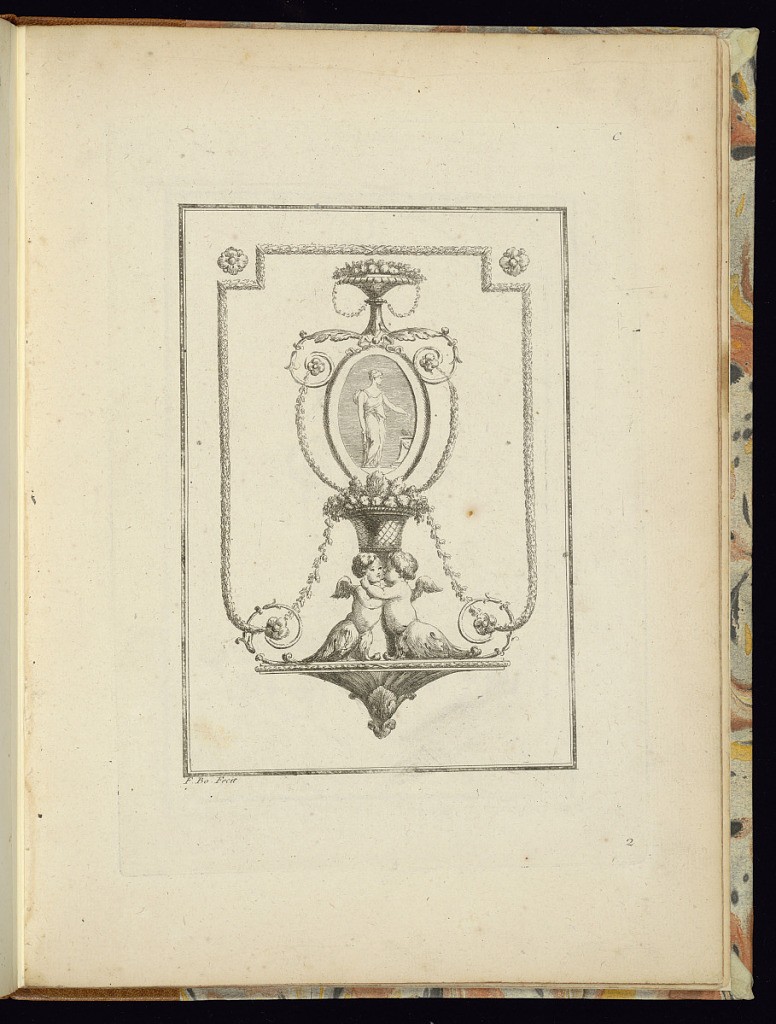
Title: Arabesque Panel Design
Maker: Juste-François Boucher, French, 1736 – 1782
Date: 1775–88
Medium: Etching on paper
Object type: Print
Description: An arabesque panel design featuring an oval medallion with a standing female figure framed by scrolling leaves, festoons of leaves, rosettes, a vase and basket of flowers, and two embracing winged putti with scrolling acanthus leaves as legs seated on a base or bracket. The plate is signed and numbered.